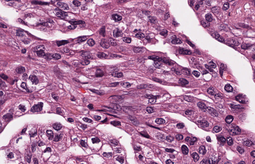
Tumor epithelial tissue: yes
Tumor-associated stroma tissue: no
Normal tissue: no